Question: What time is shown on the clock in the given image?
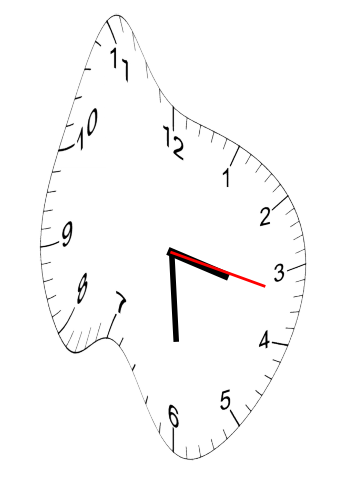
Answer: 03:29:17